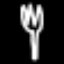
Label: fork